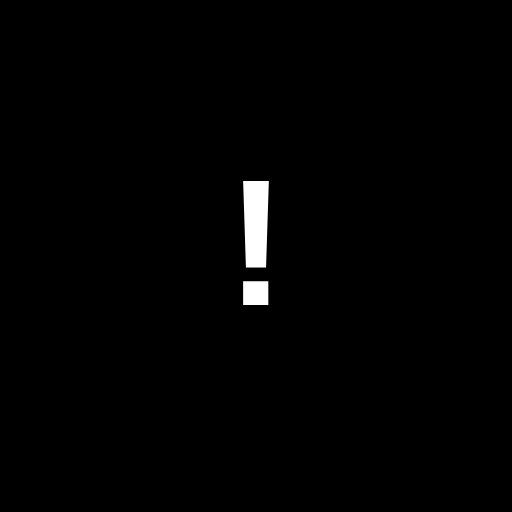
Character: !
Unicode: U+0021 (EXCLAMATION MARK)